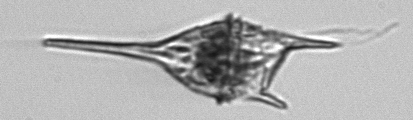
Label: Tripos_lineatus